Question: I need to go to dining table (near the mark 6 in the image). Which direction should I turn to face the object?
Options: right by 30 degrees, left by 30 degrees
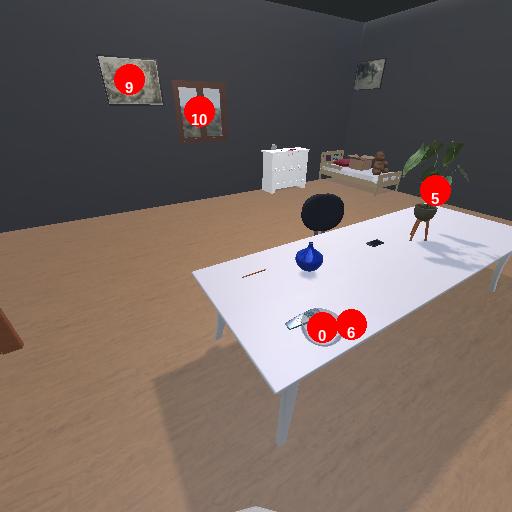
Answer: right by 30 degrees